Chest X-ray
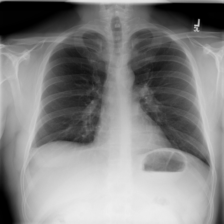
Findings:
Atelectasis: positive
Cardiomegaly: negative
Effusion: negative
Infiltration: negative
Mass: negative
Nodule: negative
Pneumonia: negative
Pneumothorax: negative
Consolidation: negative
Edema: negative
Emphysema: negative
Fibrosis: negative
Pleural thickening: negative
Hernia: negative